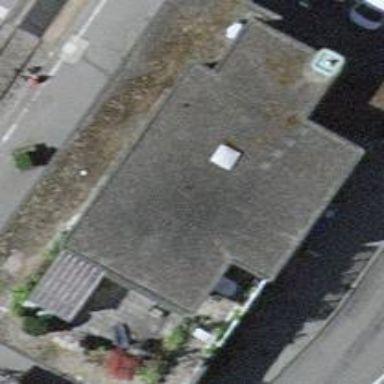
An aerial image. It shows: Train station building.